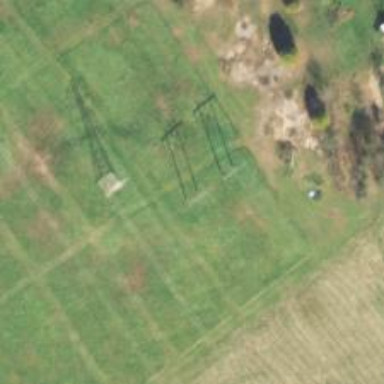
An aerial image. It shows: H-frame designed tower for power lines.